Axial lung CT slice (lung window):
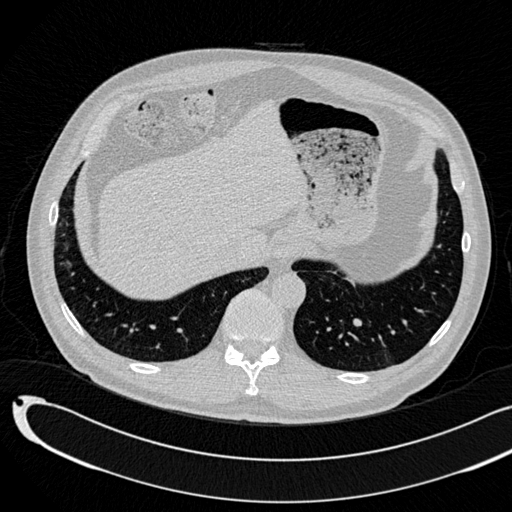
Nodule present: yes
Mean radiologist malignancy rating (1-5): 3.5